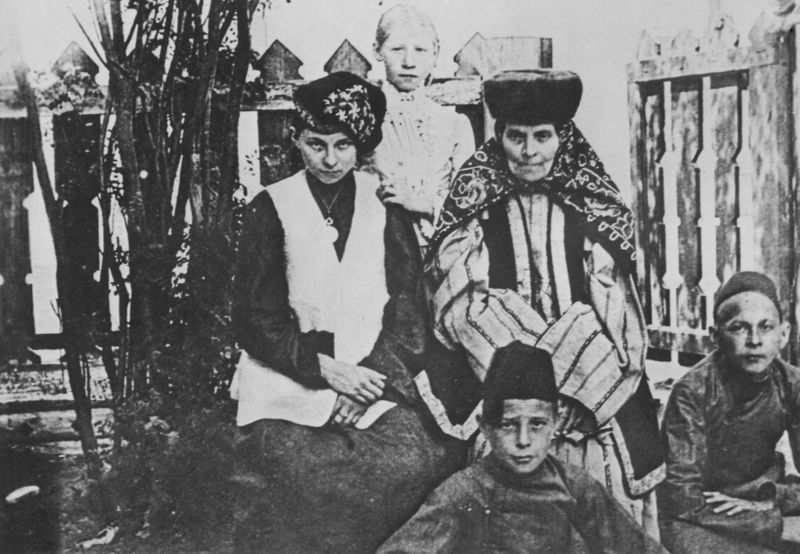
Titel: Kasaner Tataren
Künstler: Russischer Photograph
Standort: Paris
Institution: Société de Géographie Française
Schlagwörter: baum, himmel, schatten, frauen, mädchen, frau, grau, hut, hüte, kleid, kleider, licht, schwarz, tuch, zaun, haube, kappen, mützen, alte, porträt, familie, familienbildnis, kind, mutter, kinder, knaben, russland, weis, stämme, streifen, junge, weste, foto, fotografie, photographie, alter, photo, tracht, türkei, medaillion, weíss